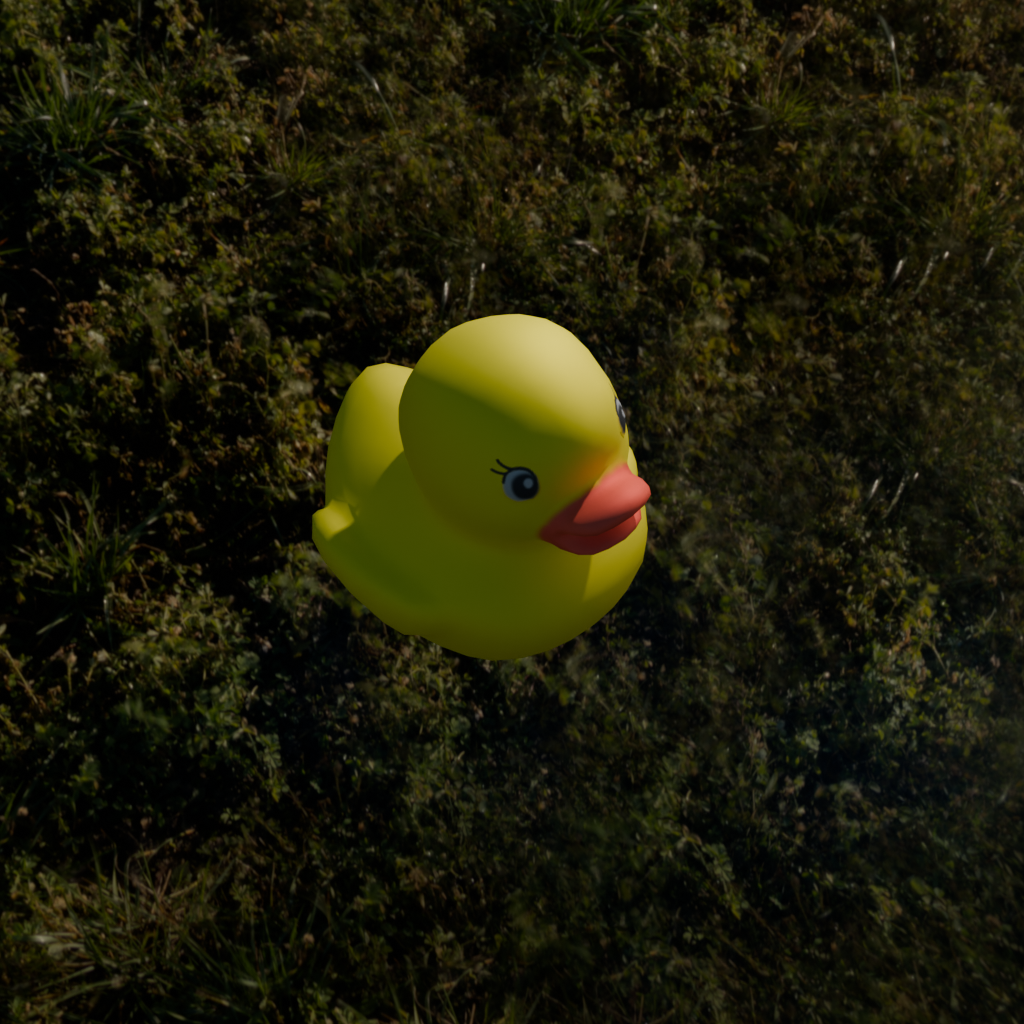
an image of a yellow rubber duck seen from <front_right_top> in a green field illuminated by the sun with a clear sky.